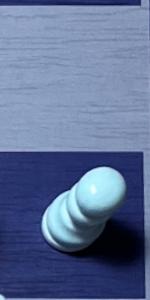
Label: Pawn_White